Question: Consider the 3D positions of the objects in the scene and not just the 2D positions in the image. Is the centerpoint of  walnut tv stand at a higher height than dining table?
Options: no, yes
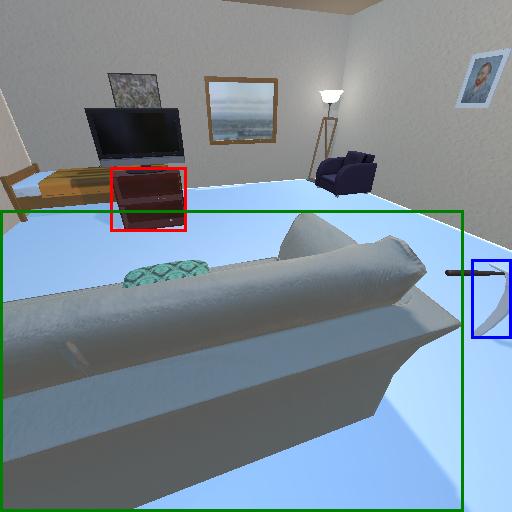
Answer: no